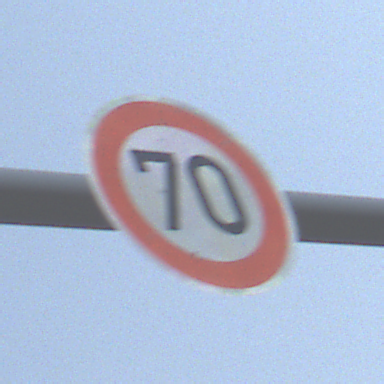
Verkehrszeichen: Geschwindigkeit70
Umgebung: Outdoor, Nature
Tageszeit: MorningAfternoon
Wetter: PartlyCloudy
Licht: Natural
Jahreszeit: NotSpecified
Kontrast: HighContrast